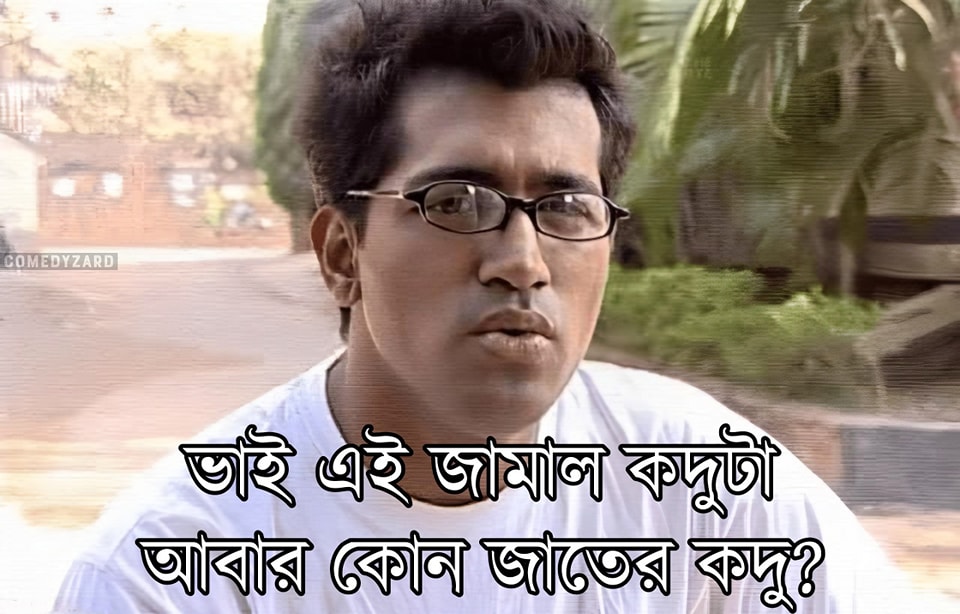
Text: ভাই এই জামাল কদুটা আবার কোন জাতের কদু
Label: Non Hate